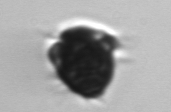
Label: Mesodinium